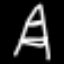
Label: The Eiffel Tower